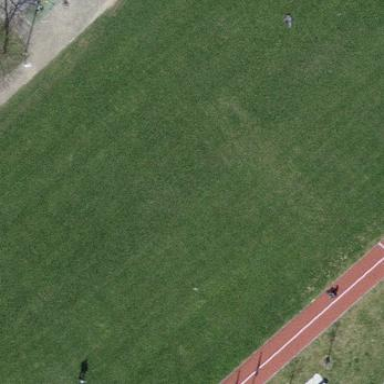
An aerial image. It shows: Grassy pitch for various sports activities.